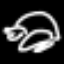
Label: frog